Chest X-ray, PA view. Patient: 55 years old, sex M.
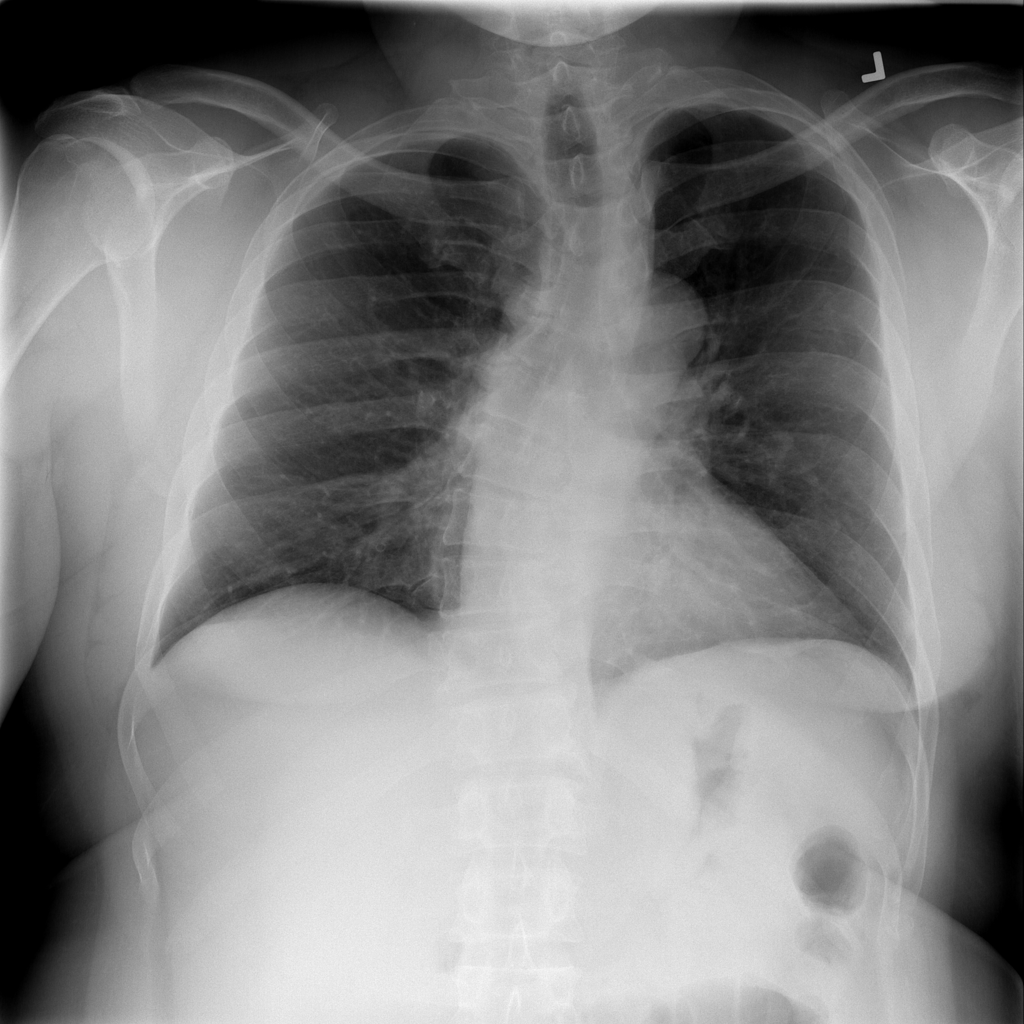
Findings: Infiltration